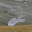
Label: 2